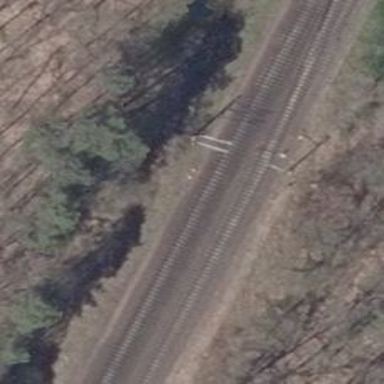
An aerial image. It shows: Railway signal.